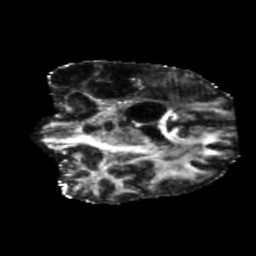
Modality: FA
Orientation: coronal
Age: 46
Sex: male
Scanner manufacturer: siemens
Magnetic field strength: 3 T
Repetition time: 5.25 s
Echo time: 0.08 s